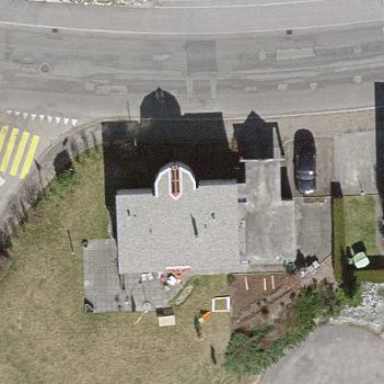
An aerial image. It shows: Detached building with flat roof.